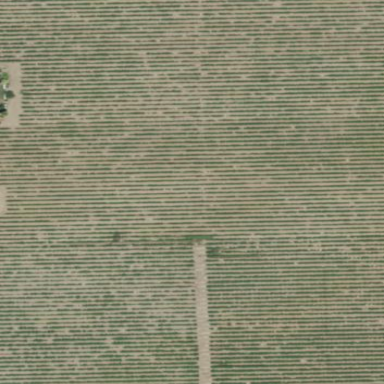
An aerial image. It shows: Vineyard growing grapes.